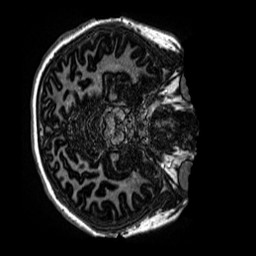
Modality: MP2RAGE
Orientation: axial
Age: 12
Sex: female
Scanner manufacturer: siemens
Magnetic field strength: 3 T
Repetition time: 4 s
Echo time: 0.00299 s